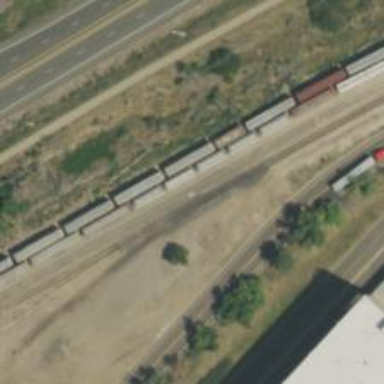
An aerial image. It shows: Single railway siding track.